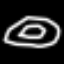
Label: donut